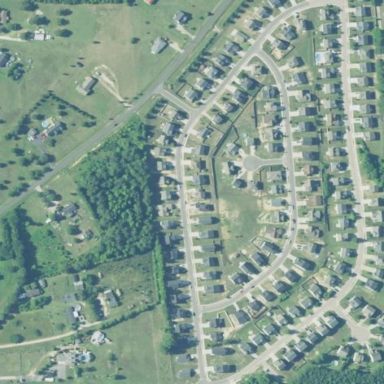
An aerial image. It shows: Residential area within neighborhood.